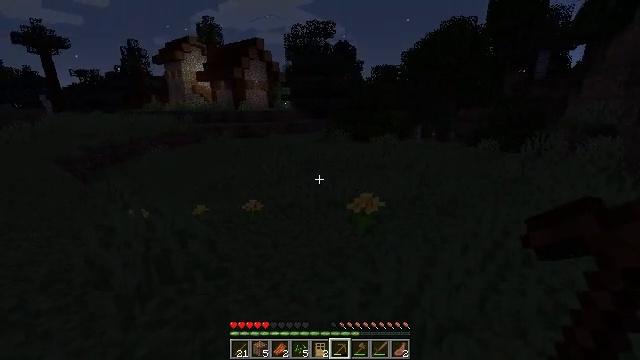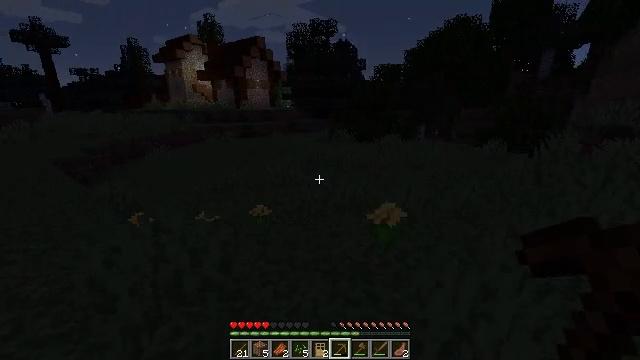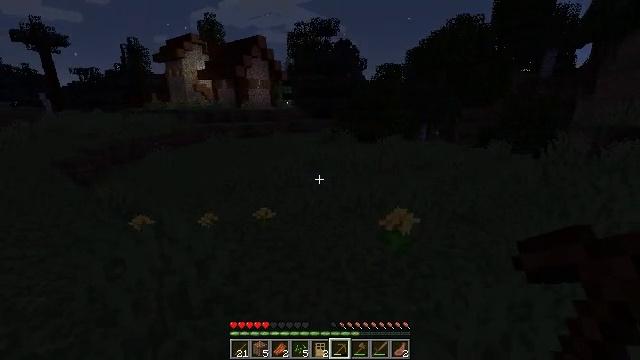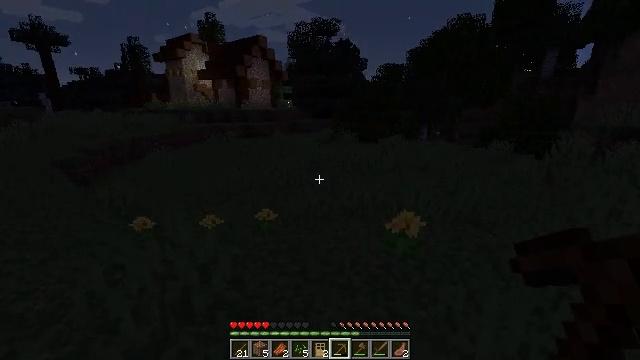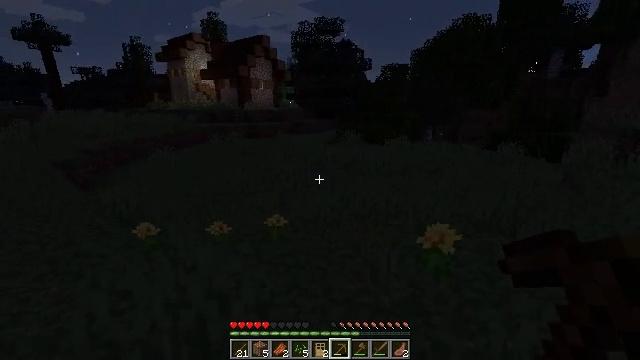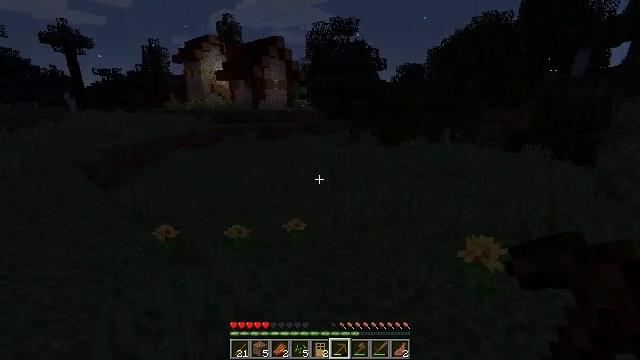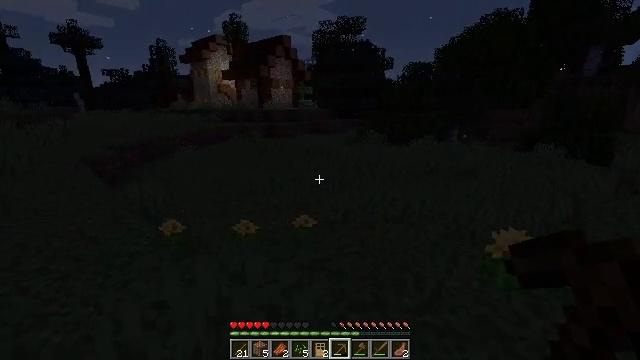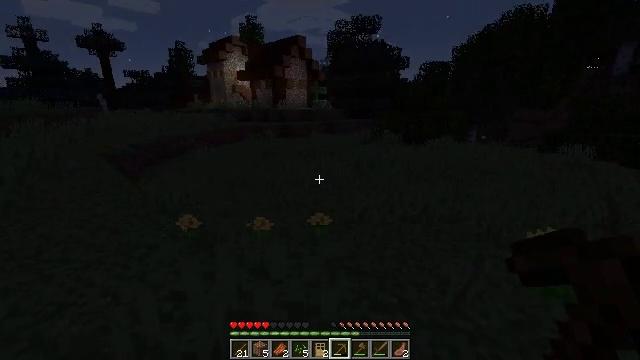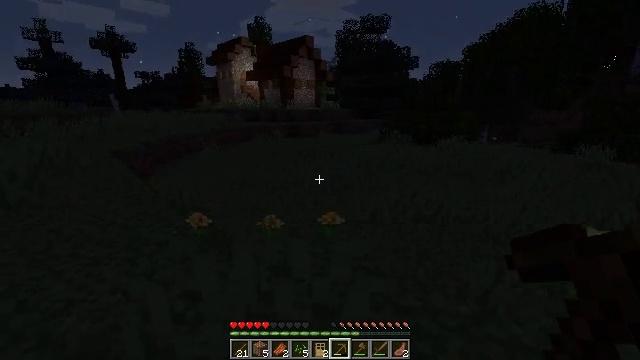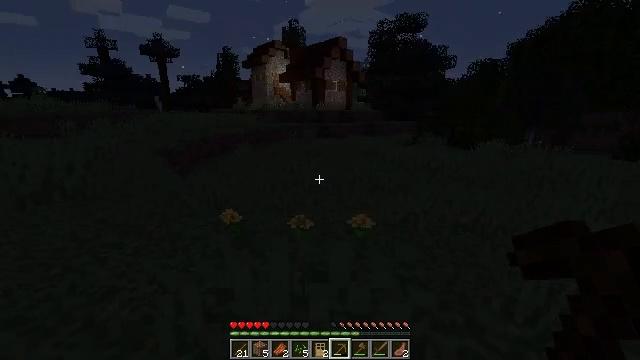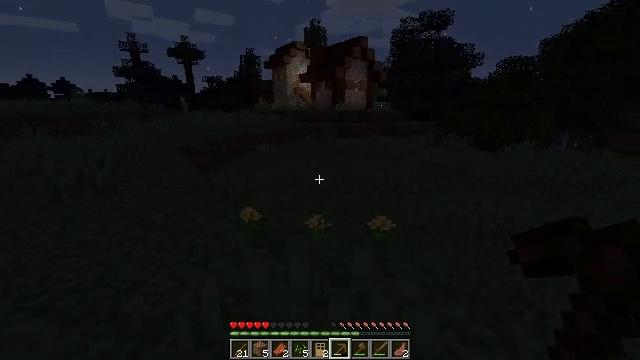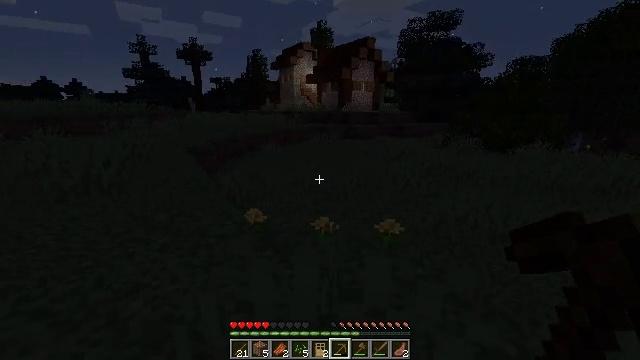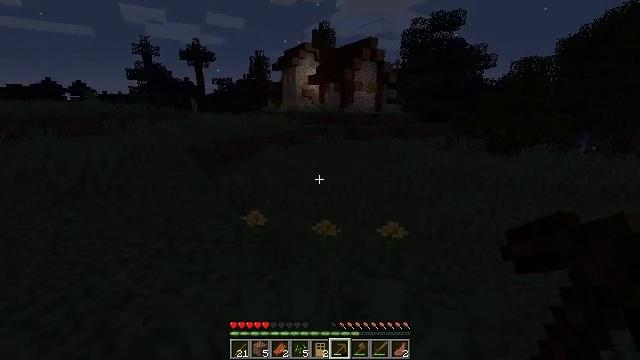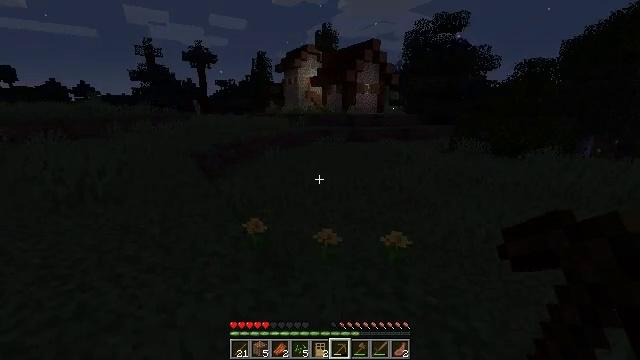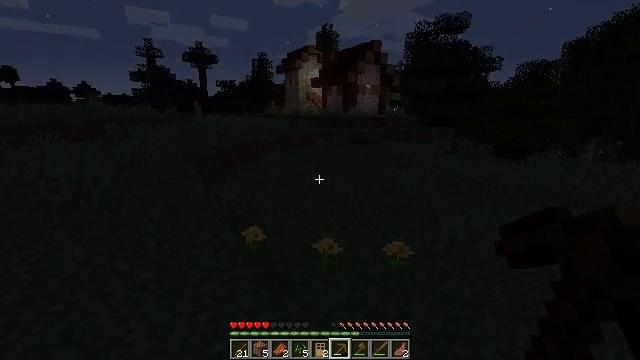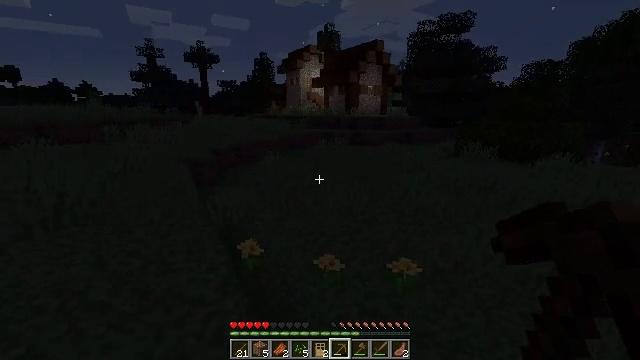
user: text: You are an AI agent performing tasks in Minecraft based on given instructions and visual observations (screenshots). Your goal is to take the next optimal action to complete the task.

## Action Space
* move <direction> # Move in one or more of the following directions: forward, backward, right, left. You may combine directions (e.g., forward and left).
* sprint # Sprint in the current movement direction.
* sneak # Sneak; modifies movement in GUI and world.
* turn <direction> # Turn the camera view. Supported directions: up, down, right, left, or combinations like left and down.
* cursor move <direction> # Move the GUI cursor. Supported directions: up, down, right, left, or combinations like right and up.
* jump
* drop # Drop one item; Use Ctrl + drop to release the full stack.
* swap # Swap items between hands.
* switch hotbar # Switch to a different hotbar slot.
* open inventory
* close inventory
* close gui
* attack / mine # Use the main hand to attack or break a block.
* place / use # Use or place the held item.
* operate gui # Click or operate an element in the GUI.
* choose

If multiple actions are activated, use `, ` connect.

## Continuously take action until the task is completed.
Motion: motion action
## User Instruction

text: Retrieve the torch.
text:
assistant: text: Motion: move forward and move left
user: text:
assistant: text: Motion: move forward and move left
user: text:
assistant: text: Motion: move forward and move left
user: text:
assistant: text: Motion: move forward and move left
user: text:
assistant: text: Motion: move forward and move left, sneak, turn left
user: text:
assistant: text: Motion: move forward and move left, sneak, turn left
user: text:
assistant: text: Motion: move forward and move left, sneak, turn left
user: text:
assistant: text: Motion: move forward and move left, sneak, turn left
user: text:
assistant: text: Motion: move forward, sneak, turn left
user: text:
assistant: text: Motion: move forward, sneak, turn left
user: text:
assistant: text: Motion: move forward, turn left
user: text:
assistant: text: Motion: move forward
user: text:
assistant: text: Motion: move forward
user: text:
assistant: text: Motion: move forward
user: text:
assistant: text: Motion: move forward
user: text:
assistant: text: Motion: move forward
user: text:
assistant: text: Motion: move forward
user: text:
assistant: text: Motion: move forward
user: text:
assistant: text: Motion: move forward
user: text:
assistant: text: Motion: move forward and move left
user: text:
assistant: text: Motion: move forward and move left
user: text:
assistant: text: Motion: move forward and move left
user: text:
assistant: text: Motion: move forward and move left
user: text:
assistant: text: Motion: move forward and move left
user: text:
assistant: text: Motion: move forward and move left
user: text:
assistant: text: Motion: move forward and move left
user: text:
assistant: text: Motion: move forward and move left
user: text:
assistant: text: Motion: move forward and move left
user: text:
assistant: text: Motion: move forward and move left
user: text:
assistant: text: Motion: move forward and move left